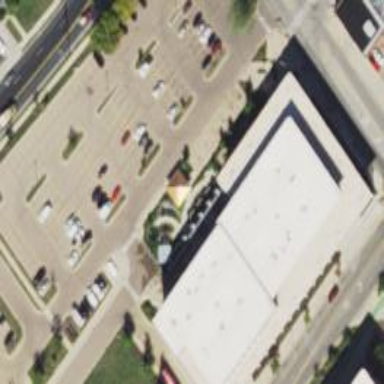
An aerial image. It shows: Parking area.